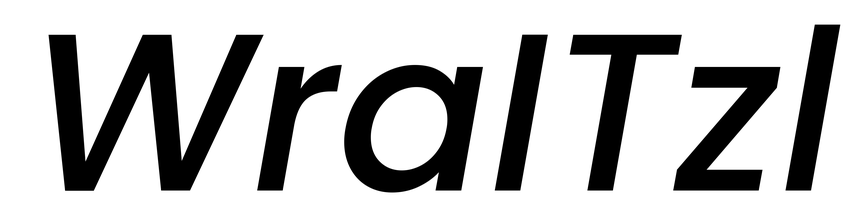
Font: Poppins-MediumItalic